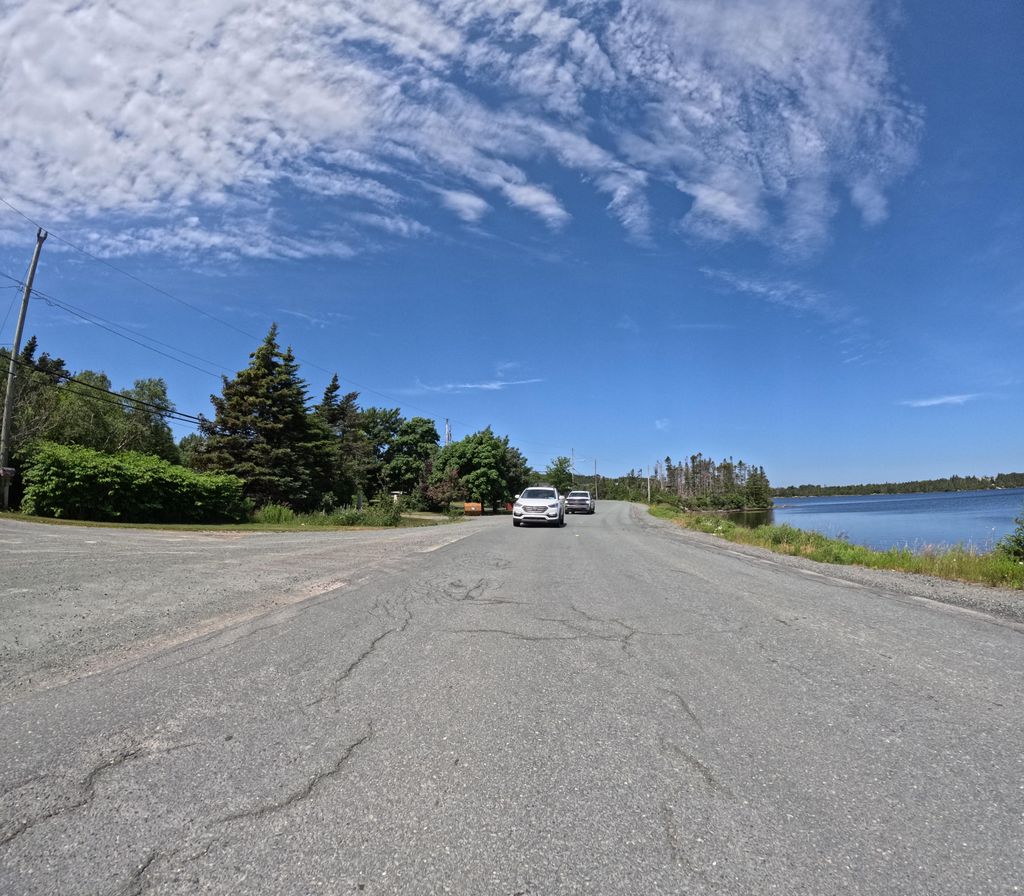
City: st_johns